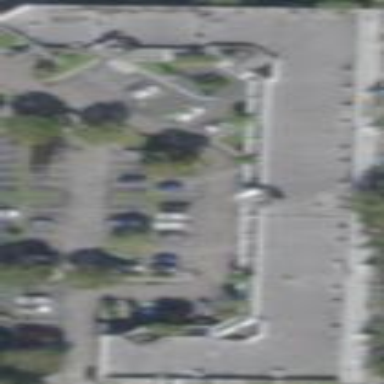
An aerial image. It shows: Mall building.